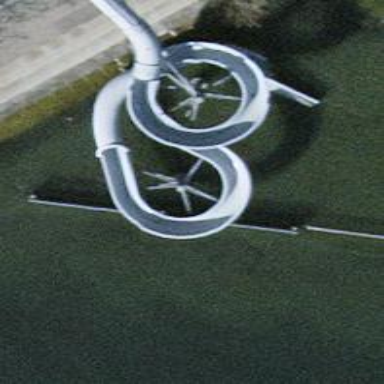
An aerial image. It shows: Water slide attraction.